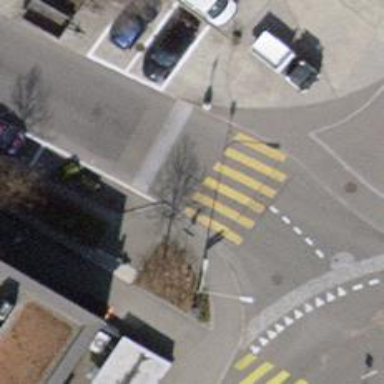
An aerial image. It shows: Zebra crossing on the road.